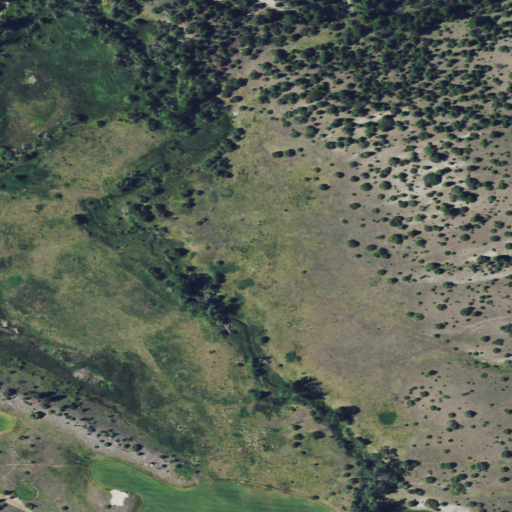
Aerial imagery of valley in Montana named Dry Gulch containing shrub, open development, evergreen forest, herbaceous wetlands, grassland, woody wetlands, and low intensity development